Here is the raw acceleration-versus-time signal recorded on a bearing housing. Determine the bearing's health state. Answer with exactly one of: normal, inner_race, outer_race, ball.
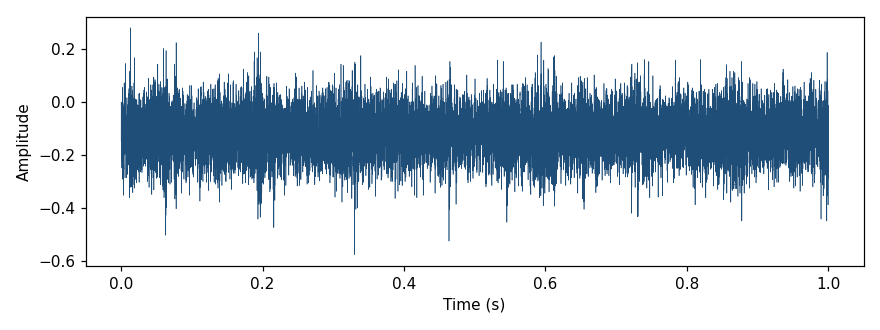
Answer: normal